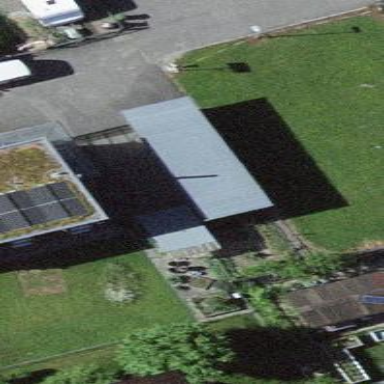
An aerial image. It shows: View of roof of building.